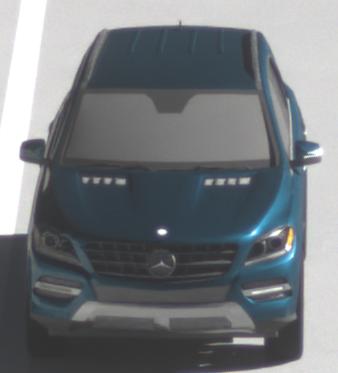
Make: Mercedes-Benz
Model: ML 350
Detailed model: M-Class (166)
Model produced from: 2011/11
Model produced until: 2014/10
Doors: 5
Color: blue
Road condition: wet road
Daytime: morning or afternoon
Contrast: high contrast